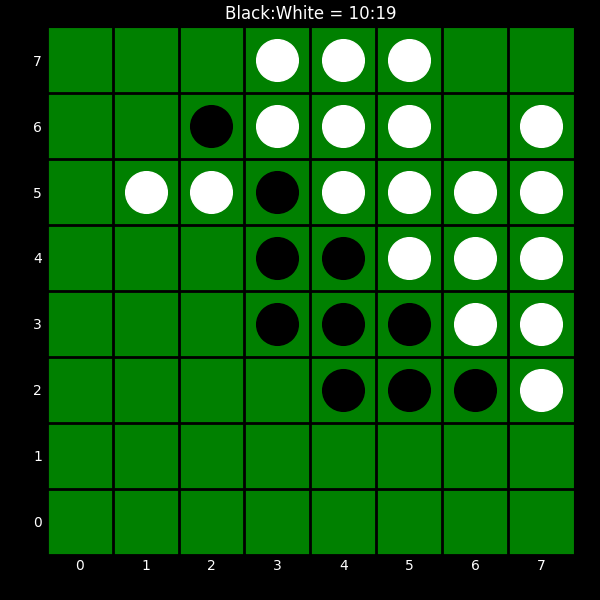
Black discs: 10
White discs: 19